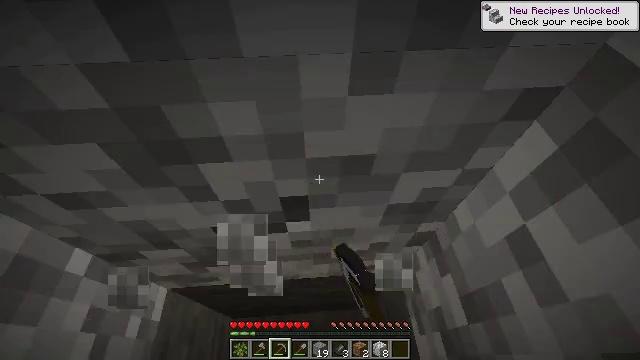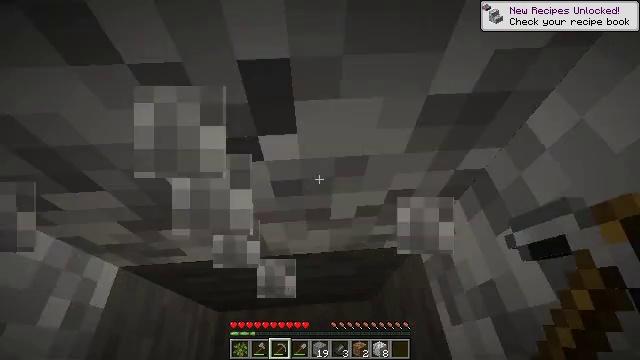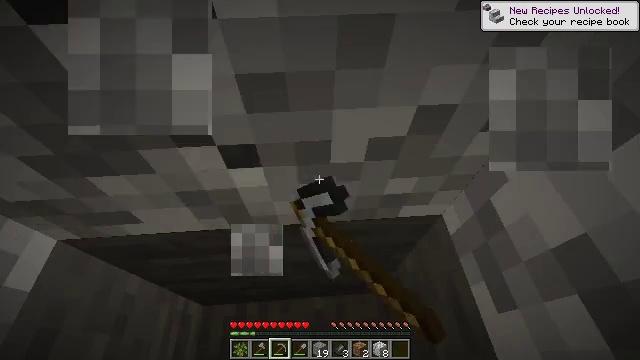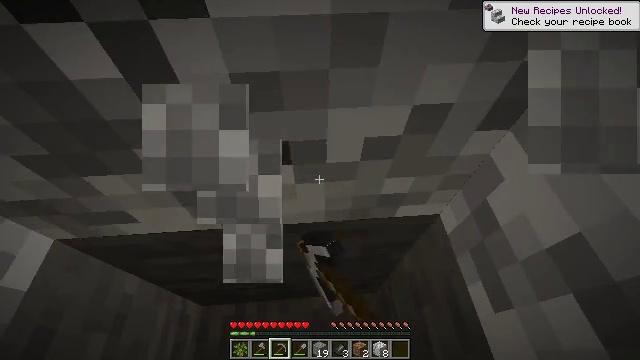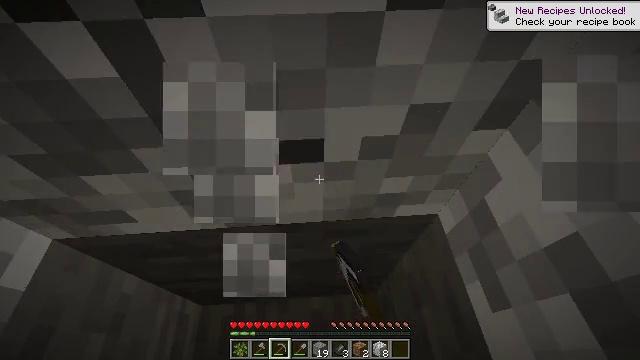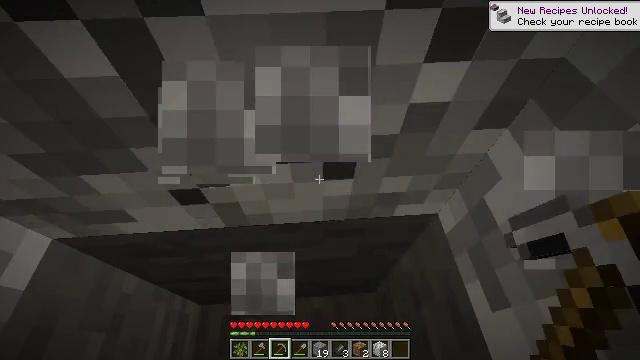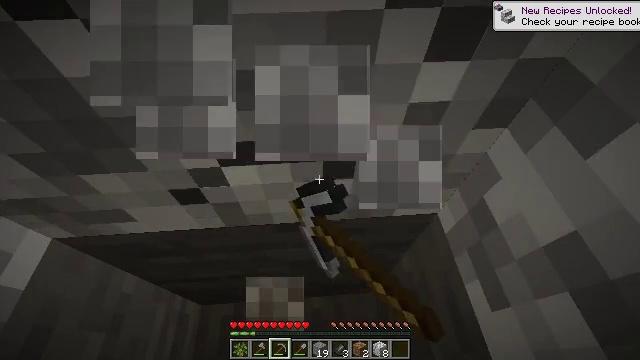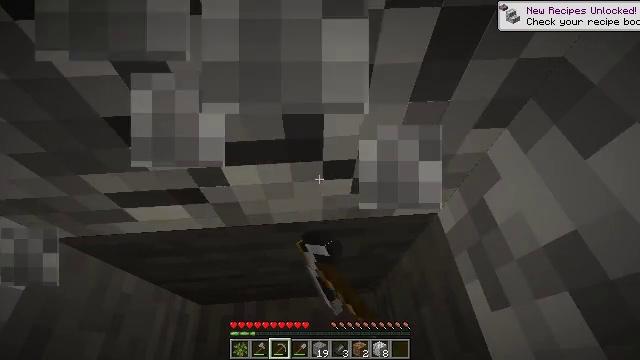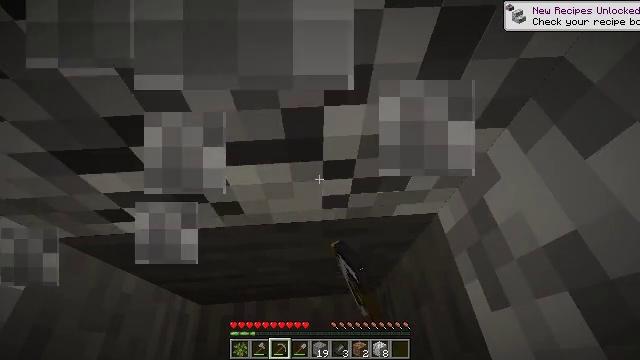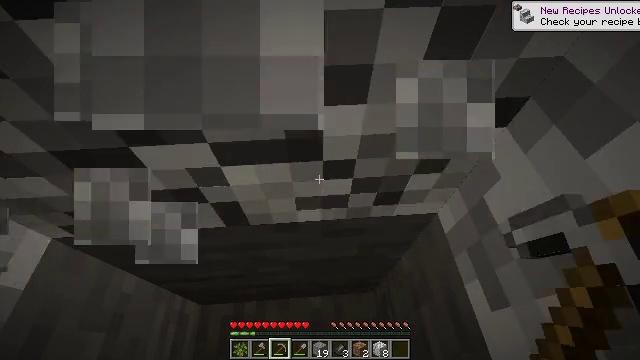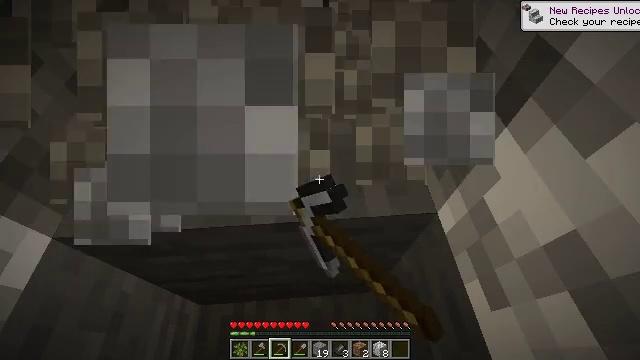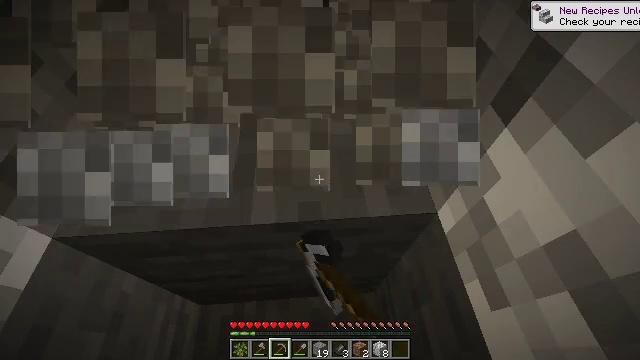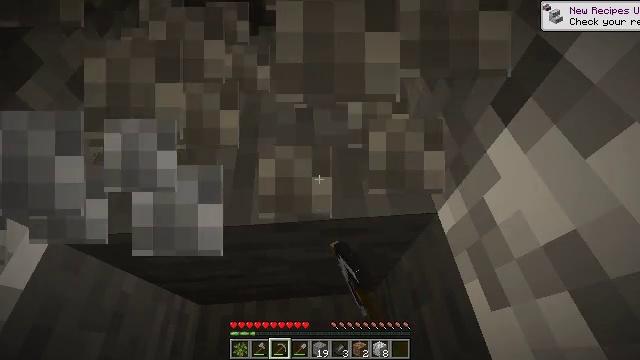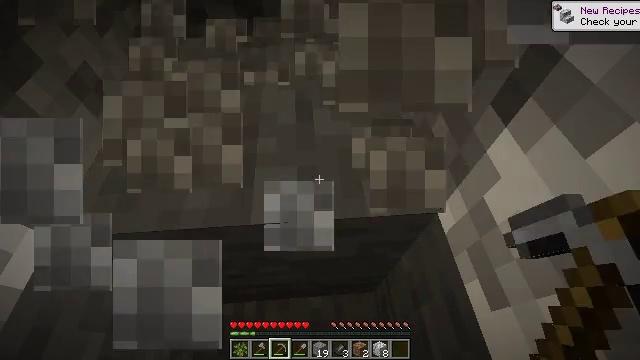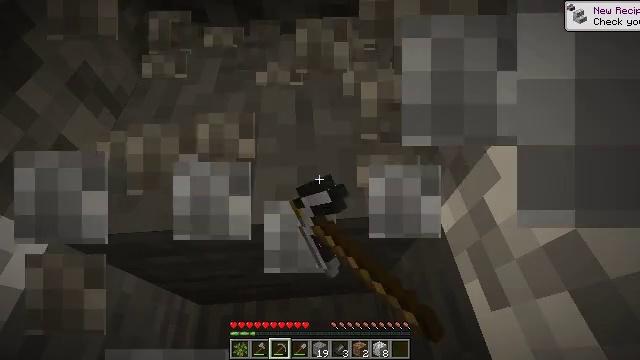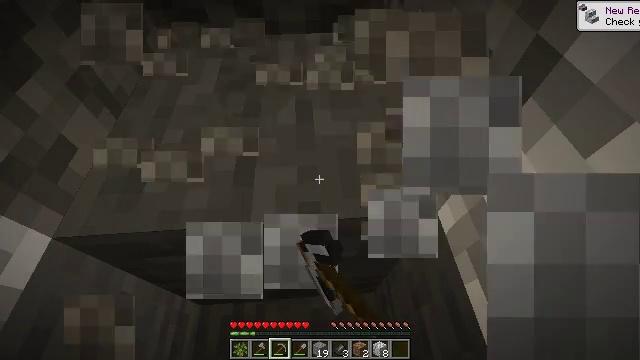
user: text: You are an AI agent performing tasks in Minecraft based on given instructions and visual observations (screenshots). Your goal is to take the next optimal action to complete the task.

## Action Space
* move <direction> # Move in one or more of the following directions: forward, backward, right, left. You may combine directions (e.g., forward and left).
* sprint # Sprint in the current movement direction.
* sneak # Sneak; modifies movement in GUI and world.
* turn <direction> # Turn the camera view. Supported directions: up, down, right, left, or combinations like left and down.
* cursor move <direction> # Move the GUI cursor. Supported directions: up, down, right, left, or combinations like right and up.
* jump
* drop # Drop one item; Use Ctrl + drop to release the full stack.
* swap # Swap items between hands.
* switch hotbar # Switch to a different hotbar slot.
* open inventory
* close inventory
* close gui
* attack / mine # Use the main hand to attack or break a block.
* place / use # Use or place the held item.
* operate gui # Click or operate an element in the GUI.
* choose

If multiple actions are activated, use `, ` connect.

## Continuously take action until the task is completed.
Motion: motion action
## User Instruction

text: Gather stone by using a pickaxe.
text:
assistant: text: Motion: attack / mine
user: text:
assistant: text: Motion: attack / mine
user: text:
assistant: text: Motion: attack / mine
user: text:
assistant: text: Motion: attack / mine
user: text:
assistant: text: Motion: attack / mine
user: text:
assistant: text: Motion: attack / mine
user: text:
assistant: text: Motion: attack / mine
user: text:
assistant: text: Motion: attack / mine
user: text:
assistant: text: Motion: attack / mine
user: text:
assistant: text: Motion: attack / mine
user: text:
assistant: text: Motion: attack / mine
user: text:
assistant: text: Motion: attack / mine
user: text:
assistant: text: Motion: attack / mine
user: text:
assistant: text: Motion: attack / mine
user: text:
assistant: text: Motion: attack / mine
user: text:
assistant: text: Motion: attack / mine
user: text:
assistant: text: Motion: attack / mine
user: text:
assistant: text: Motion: attack / mine
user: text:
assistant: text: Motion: attack / mine
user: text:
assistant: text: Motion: attack / mine
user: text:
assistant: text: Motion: attack / mine
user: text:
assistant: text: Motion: attack / mine
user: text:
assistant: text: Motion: attack / mine
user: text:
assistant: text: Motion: attack / mine
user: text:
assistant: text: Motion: attack / mine
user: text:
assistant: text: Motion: attack / mine
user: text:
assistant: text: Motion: attack / mine
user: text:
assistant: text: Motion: attack / mine
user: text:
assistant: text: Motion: attack / mine
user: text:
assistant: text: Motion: attack / mine